Platform: macOS
Application: Arc Browser
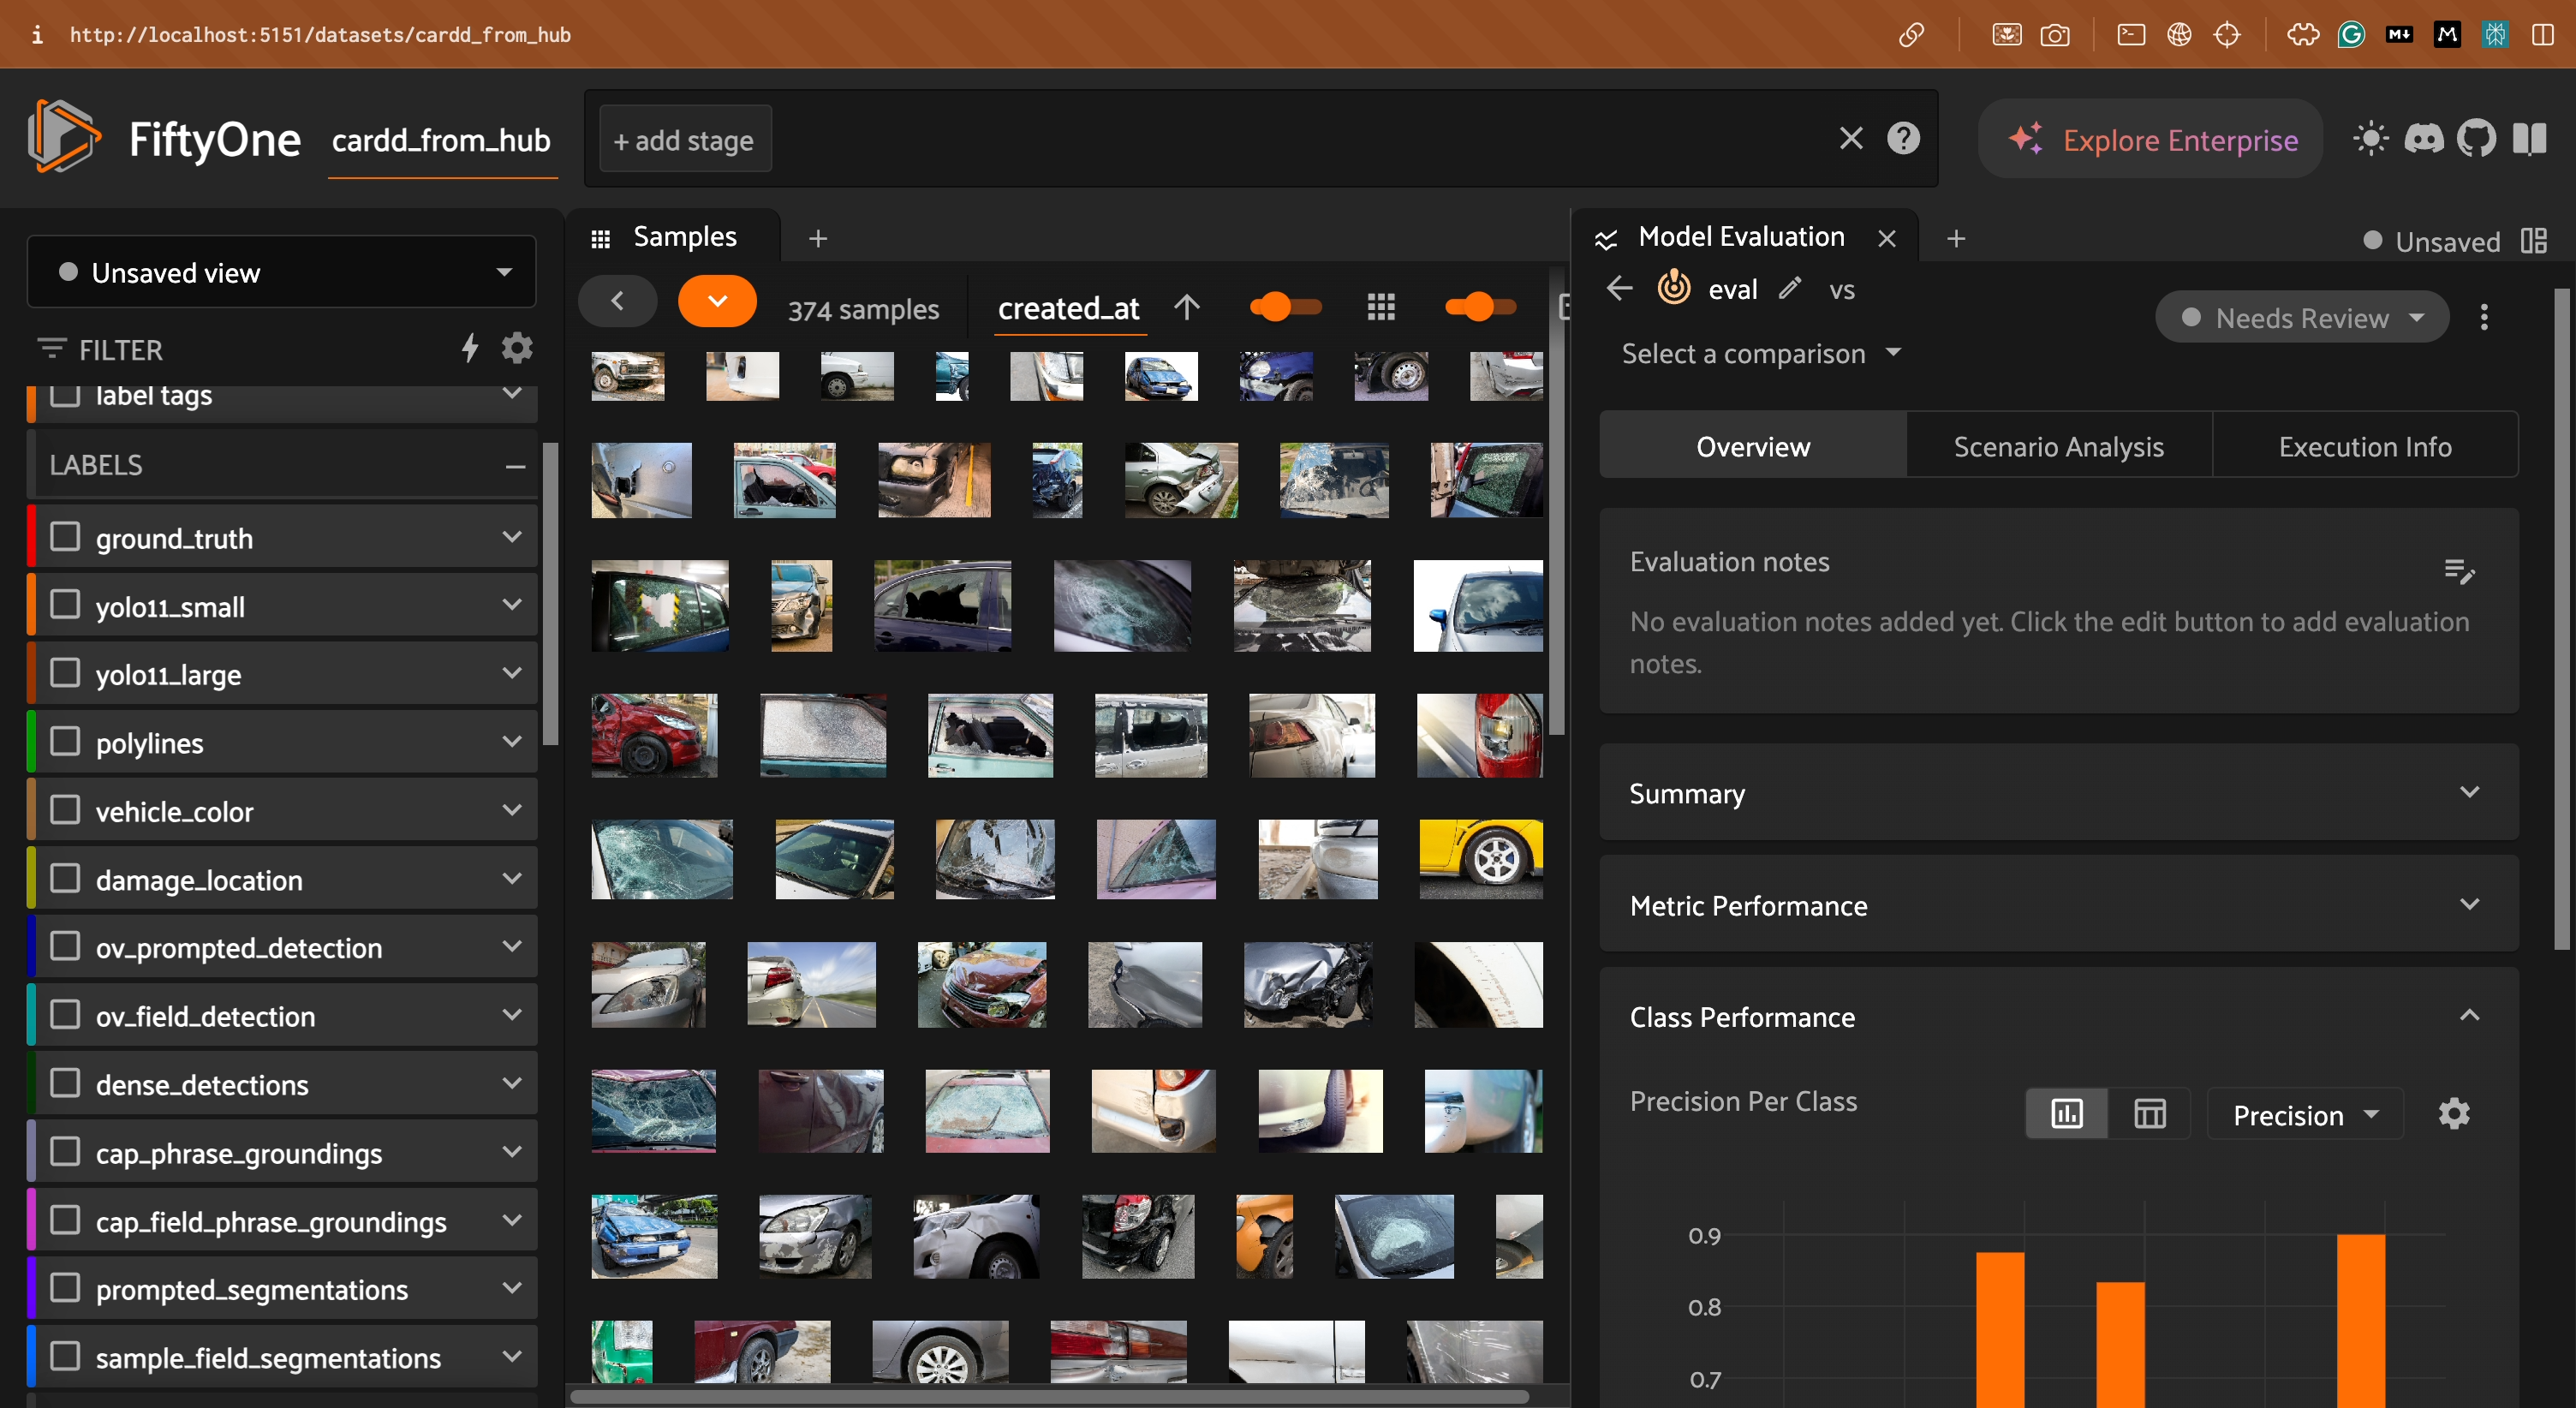
task_description: Open review status menu in the model evaluation panel
action_type: click
element_info: Menu Item
steps_since_start: 1

task_description: Close the model evaluation panel
action_type: click
element_info: Icon
steps_since_start: 1

task_description: Switch to Scenario Analysis tab in Model Evaluation Panel
action_type: click
element_info: Menu Item
steps_since_start: 1

task_description: Switch to Execution Info tab in the Model Evaluation panel
action_type: click
element_info: Menu Item
steps_since_start: 1

task_description: Add evaluation notes in model evaluation panel
action_type: click
element_info: Icon
steps_since_start: 1

task_description: Expand summary card in the model evaluation panel
action_type: click
element_info: Menu Item
steps_since_start: 1

task_description: Expand Metric performance card in the model evaluation panel
action_type: click
element_info: Menu Item
steps_since_start: 1

task_description: Hide the sidebar
action_type: click
element_info: Icon
steps_since_start: 1

task_description: Scroll down on the sidebar
action_type: click
element_info: Slider
steps_since_start: 1

task_description: Scroll to the bottom of the sidebar
action_type: click
element_info: Slider
steps_since_start: 1

task_description: Scroll down on the samples panel
action_type: click
element_info: Slider
steps_since_start: 1

task_description: Scroll down on the model evaluation panel
action_type: click
element_info: Slider
steps_since_start: 1

task_description: Minimize the per class performance card in the model evaluation panel
action_type: click
element_info: Menu Item
steps_since_start: 1

task_description: Switch to table view for per class performance
action_type: click
element_info: Icon
steps_since_start: 1

task_description: Change the sort order to descending order
action_type: click
element_info: Icon
steps_since_start: 1

task_description: Reset spacing of samples in the samples panel
action_type: click
element_info: Icon
steps_since_start: 1